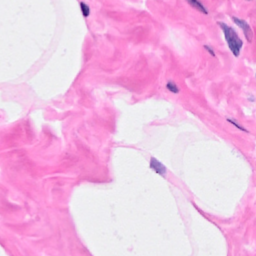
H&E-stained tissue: Breast